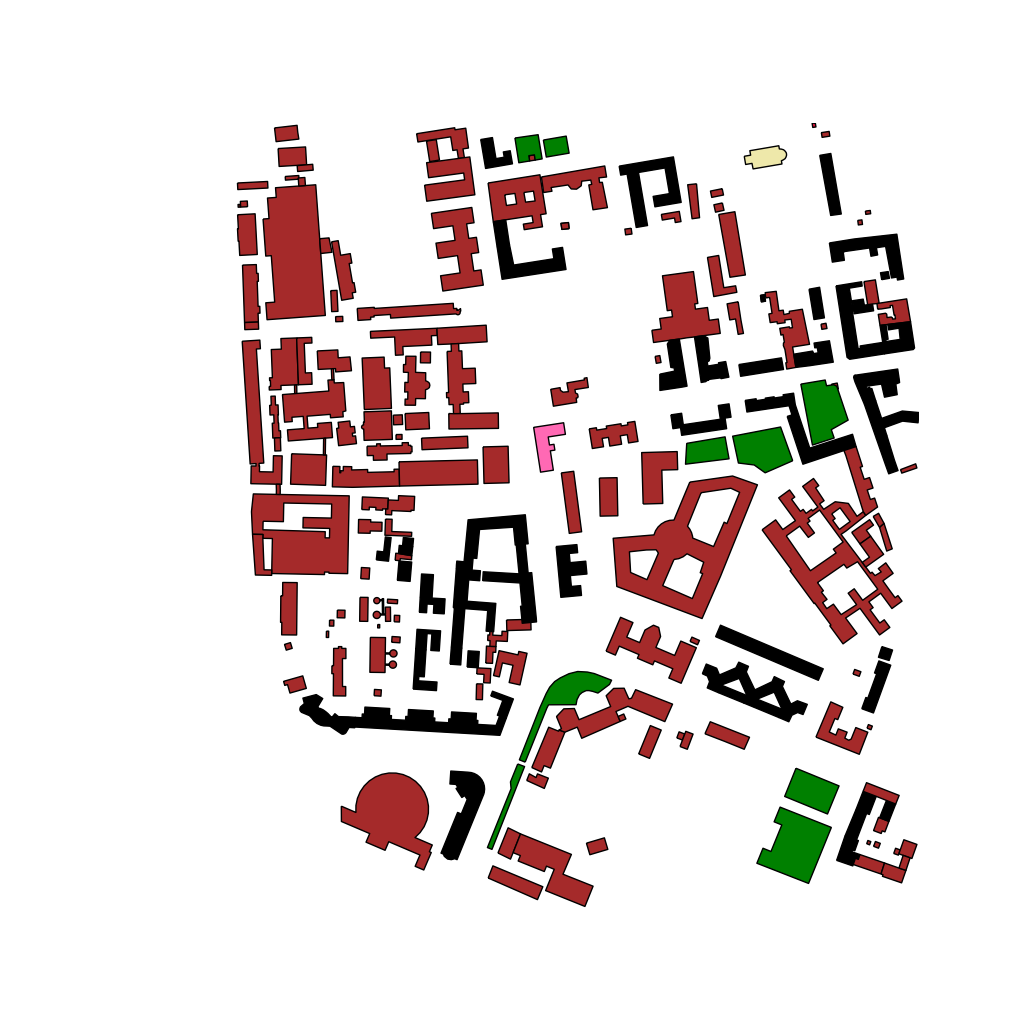
Tags: overhead vector_map, business, industrial, recreation, residential, special, historical, modern, soviet, high_rise, individual_rise, low_rise, medium_rise, density_1, Building, Church, Facility, Park, Uni, Ythsport, 1.0 km²